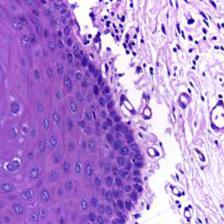
Diagnosis: Normal